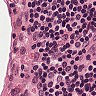
Metastatic tissue present: no